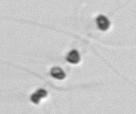
Label: Chaetoceros_socialis